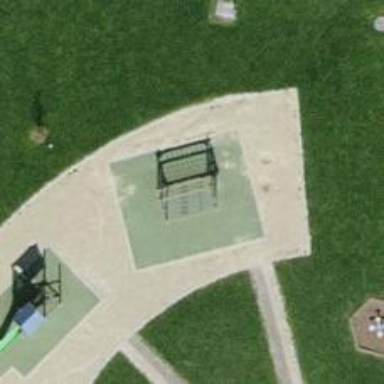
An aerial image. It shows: Playground with various play structures.